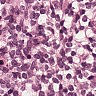
Metastatic tissue present: no